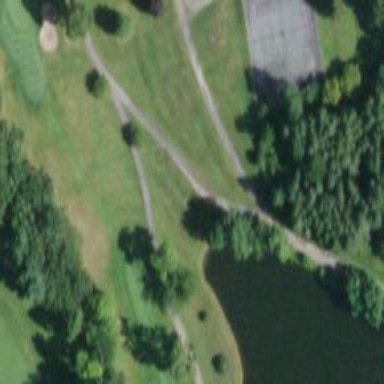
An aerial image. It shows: Service road designated as golf cart path.